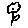
Label: flower